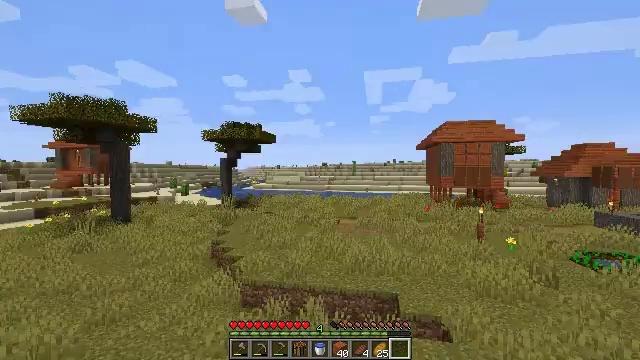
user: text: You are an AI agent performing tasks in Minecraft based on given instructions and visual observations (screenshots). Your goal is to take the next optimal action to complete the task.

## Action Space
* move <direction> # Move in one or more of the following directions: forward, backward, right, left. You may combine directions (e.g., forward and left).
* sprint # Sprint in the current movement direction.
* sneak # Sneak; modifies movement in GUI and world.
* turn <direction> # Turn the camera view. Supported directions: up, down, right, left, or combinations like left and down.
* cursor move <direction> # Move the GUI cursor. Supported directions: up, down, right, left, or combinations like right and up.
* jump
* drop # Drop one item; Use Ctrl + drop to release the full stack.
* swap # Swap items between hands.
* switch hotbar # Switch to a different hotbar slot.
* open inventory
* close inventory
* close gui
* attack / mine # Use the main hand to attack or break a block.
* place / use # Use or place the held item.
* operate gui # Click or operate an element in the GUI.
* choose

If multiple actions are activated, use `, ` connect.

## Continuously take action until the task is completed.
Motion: motion action
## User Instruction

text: Drop melon seeds.
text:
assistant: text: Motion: no_op